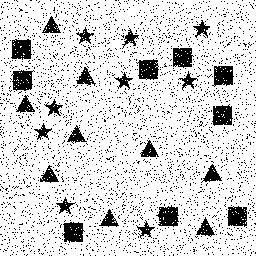
Squares: 9
Triangles: 9
Stars: 9
Total shapes: 27